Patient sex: F
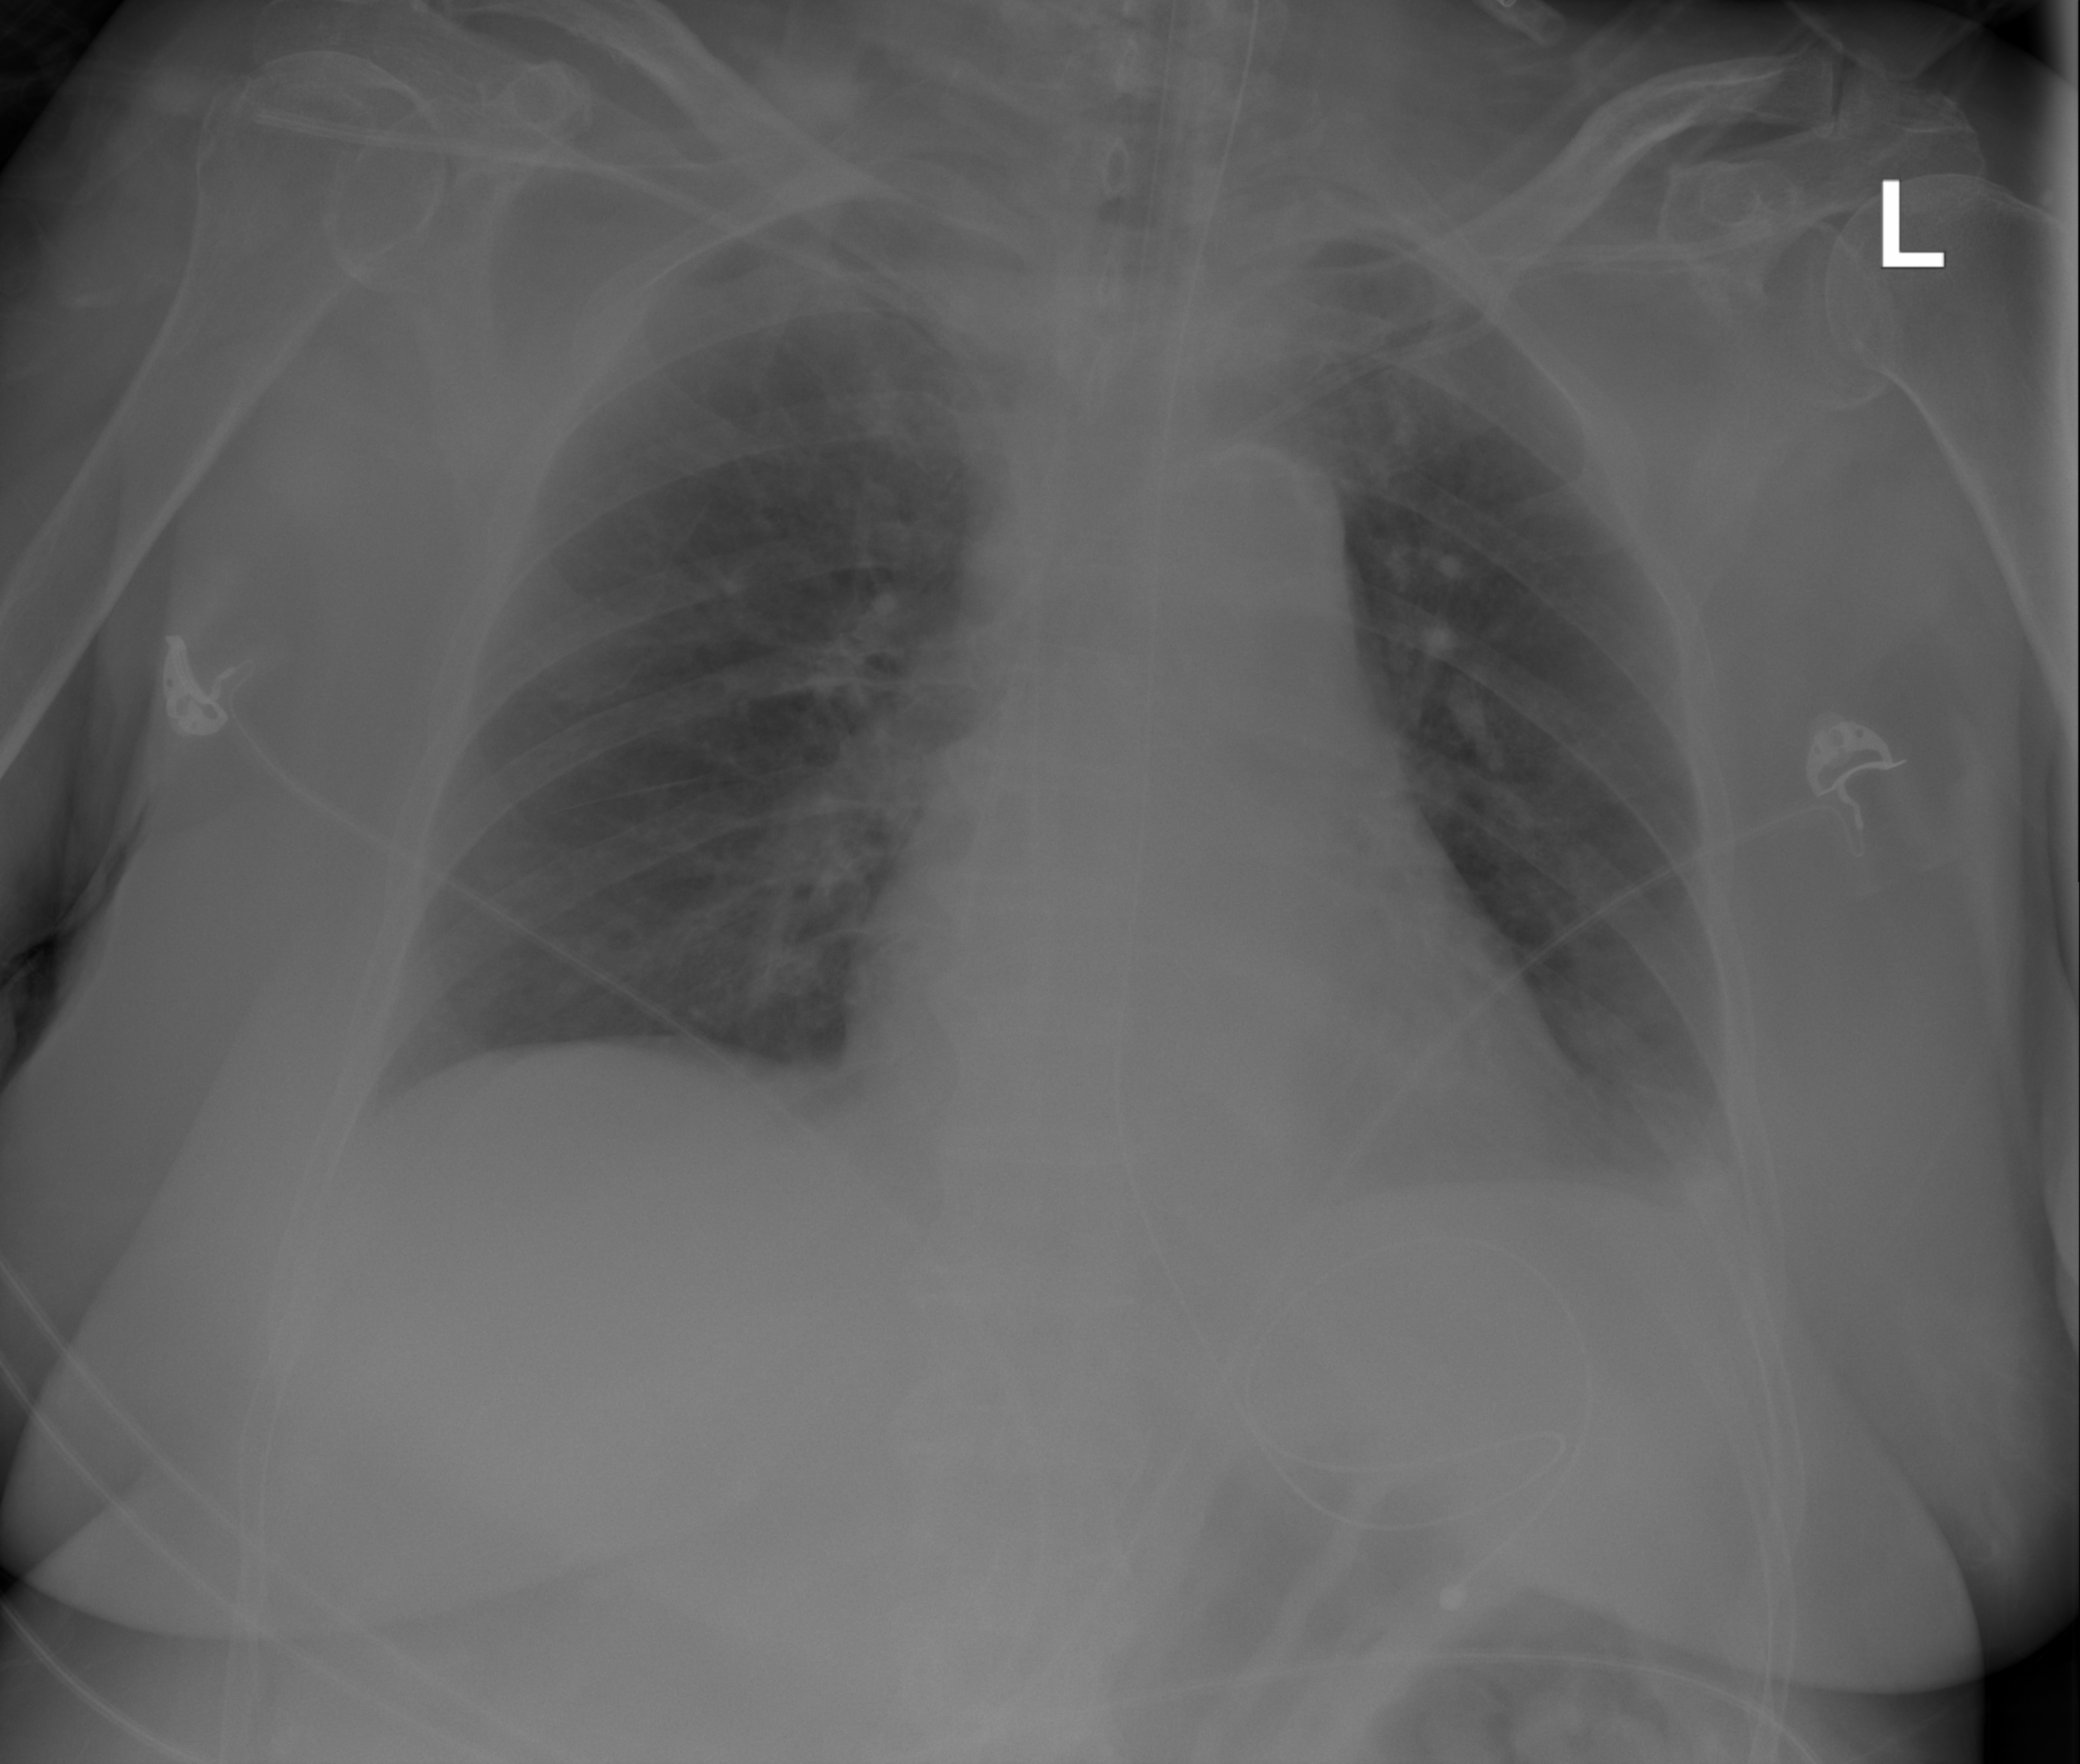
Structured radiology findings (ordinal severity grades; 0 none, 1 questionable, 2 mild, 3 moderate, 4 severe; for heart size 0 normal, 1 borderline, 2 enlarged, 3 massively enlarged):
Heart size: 0
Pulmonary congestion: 0
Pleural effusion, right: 0
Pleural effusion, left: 2
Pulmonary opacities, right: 0
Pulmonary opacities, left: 0
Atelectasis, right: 2
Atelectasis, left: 2